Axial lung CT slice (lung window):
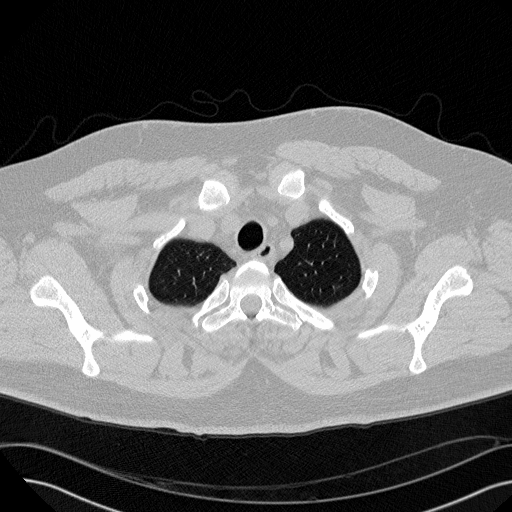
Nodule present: no